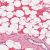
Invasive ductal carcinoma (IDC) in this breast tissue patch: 0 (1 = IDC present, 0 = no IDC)